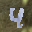
Label: 4